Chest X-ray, PA view. Patient: 37 years old, sex M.
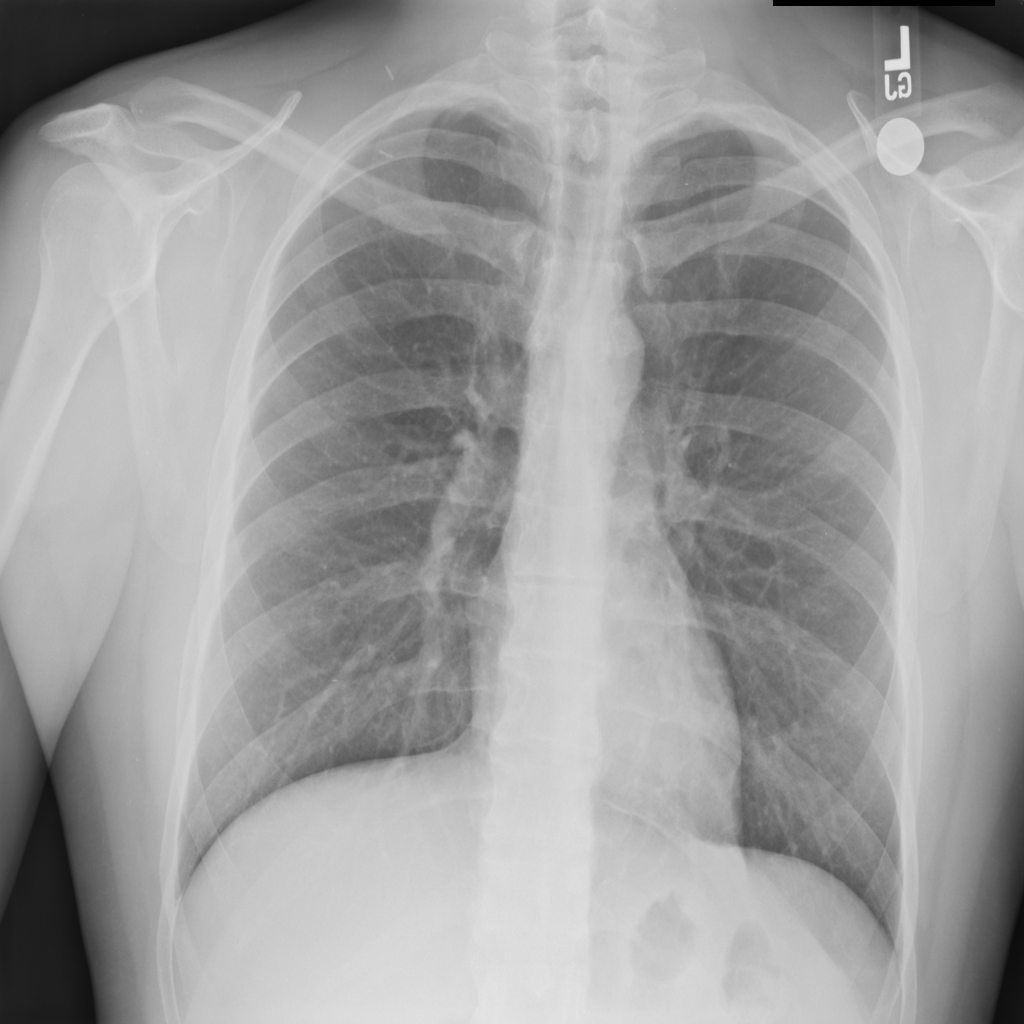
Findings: No Finding